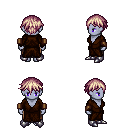
a pixel art fantasy rpg character, female body template, dark elf, purple skin, brown robe, robe skirt, white blonde short bangs hairstyle, leather bracers, metal boots, four views (front, back, left, right), 2x2 character sprite sheet, small pixel art, hard edges, no anti-aliasing